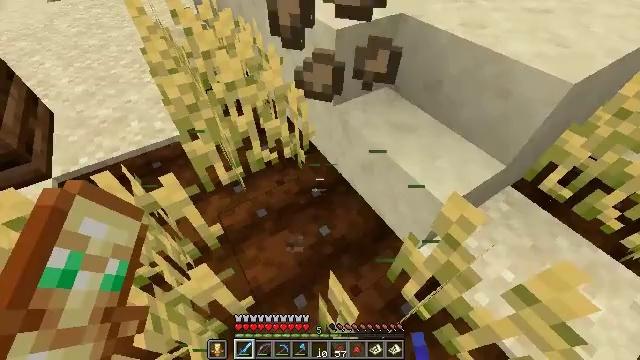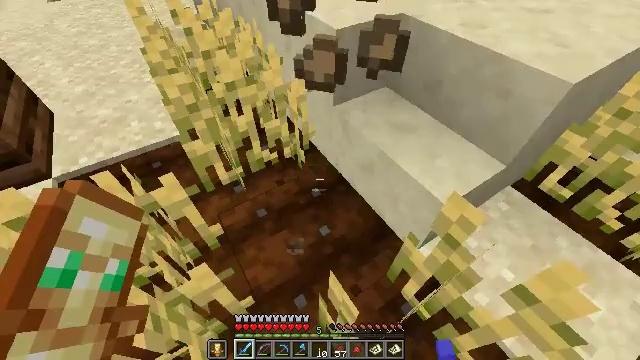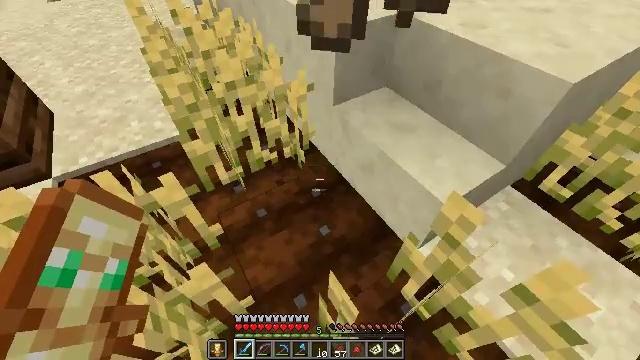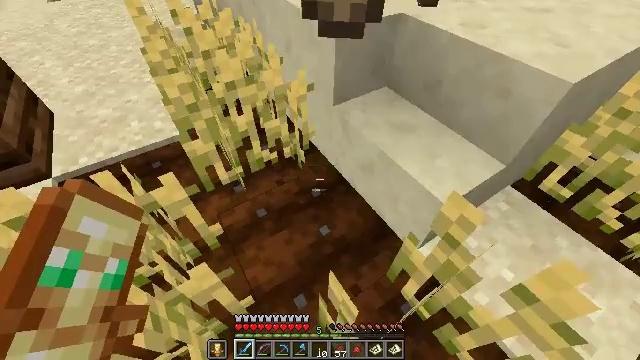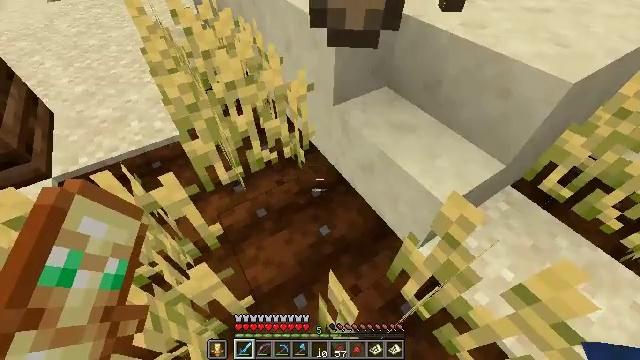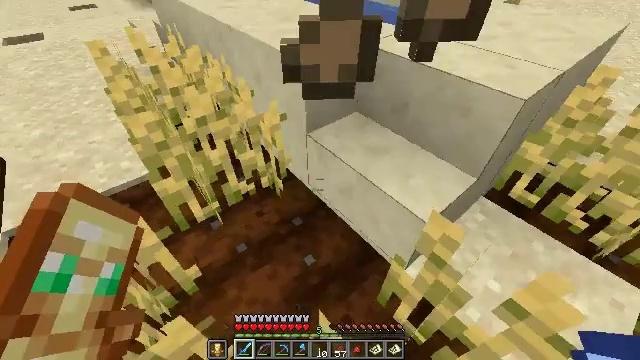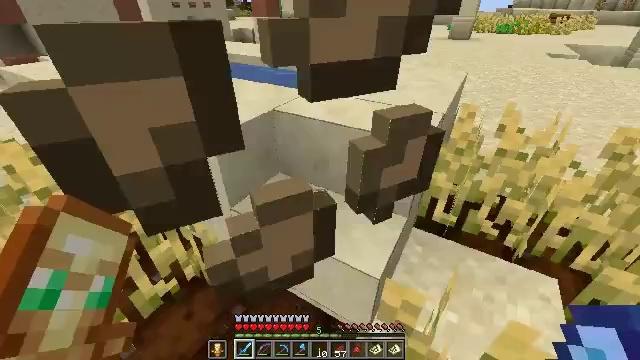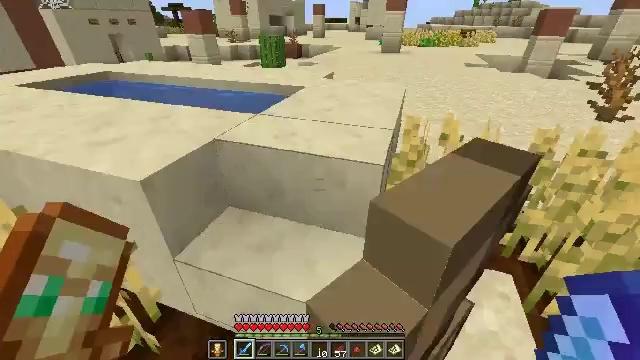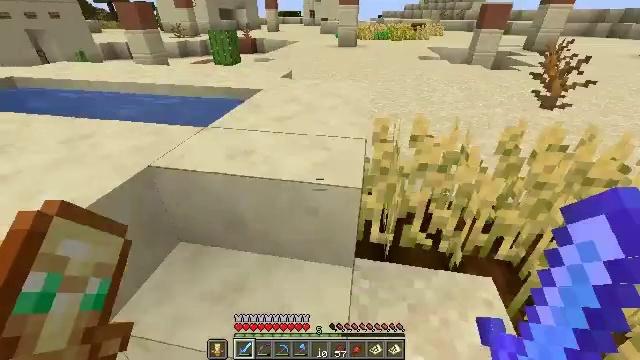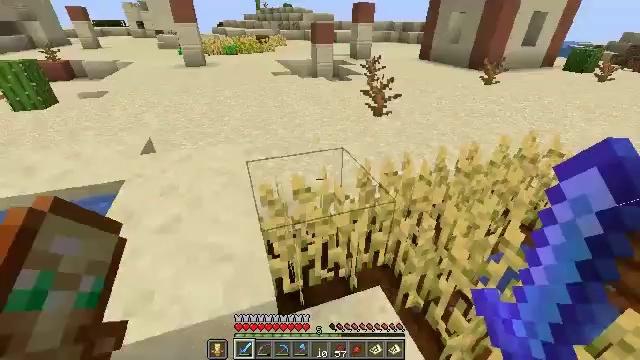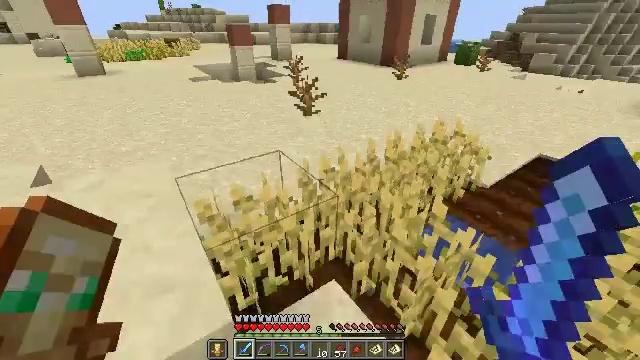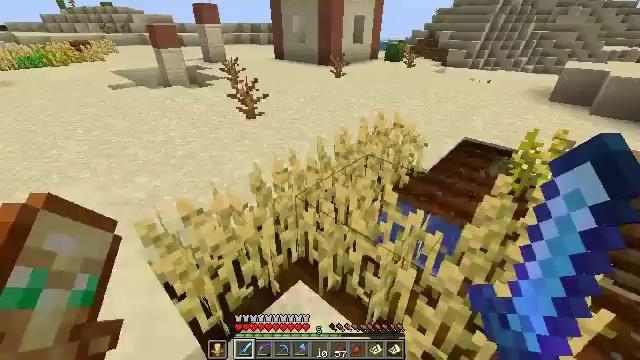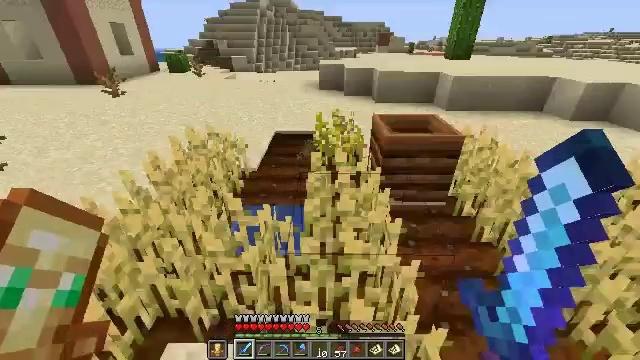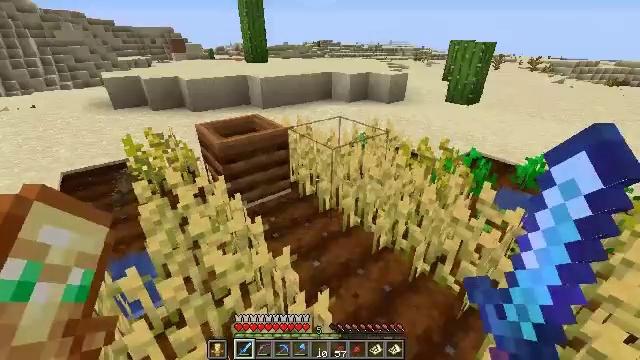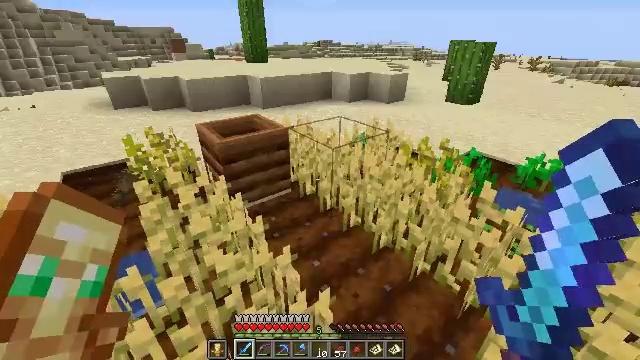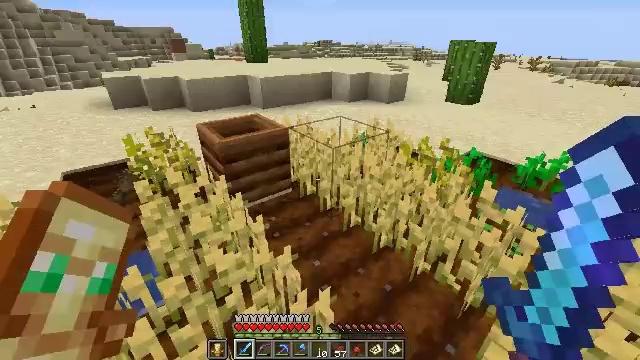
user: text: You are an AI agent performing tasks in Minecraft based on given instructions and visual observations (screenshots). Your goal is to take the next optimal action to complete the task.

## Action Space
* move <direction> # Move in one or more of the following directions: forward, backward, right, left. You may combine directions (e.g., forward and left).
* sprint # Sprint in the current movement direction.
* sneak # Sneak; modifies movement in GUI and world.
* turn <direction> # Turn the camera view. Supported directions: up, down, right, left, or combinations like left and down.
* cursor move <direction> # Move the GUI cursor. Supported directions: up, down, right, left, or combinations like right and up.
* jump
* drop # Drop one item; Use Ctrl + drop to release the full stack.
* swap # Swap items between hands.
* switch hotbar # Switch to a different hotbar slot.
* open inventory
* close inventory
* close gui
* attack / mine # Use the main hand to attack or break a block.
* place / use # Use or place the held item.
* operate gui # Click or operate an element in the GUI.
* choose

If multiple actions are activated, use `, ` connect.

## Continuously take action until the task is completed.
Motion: motion action
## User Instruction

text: Gather wheat by left-clicking on it.
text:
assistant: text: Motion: no_op
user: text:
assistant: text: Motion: no_op
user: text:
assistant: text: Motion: no_op
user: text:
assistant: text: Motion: no_op
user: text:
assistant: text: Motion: move forward, turn right and up
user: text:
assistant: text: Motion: move forward, turn right and up
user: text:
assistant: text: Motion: move forward, turn right and up
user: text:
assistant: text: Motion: move forward, turn right and down
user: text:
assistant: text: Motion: turn right
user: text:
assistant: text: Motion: turn right
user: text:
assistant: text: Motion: turn right
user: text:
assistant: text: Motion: turn right and up
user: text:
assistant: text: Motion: turn right and up
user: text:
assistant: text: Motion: no_op
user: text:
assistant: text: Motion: no_op
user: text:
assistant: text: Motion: no_op
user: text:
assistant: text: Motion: turn right and down
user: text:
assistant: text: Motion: turn right and down
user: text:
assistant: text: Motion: turn right and up
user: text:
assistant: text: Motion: move right, turn right
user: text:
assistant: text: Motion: move forward and move right
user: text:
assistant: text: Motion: move forward and move right
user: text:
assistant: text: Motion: move forward and move right
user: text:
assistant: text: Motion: move forward and move right
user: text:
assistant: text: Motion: move forward and move right
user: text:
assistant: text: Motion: move forward and move right, turn right
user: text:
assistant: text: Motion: move forward and move right, turn right and up
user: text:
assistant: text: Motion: move forward and move right
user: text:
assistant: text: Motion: move forward and move right
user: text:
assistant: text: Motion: move forward and move right